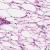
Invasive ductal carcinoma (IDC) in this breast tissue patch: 0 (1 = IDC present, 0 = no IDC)